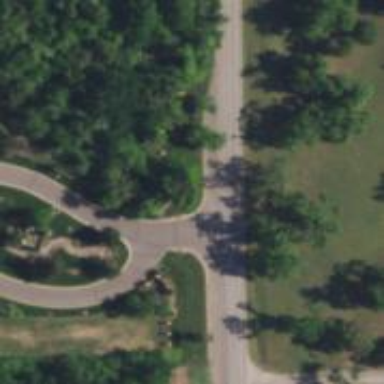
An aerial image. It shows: Road with stop sign.